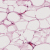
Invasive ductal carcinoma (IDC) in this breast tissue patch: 0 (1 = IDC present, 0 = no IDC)